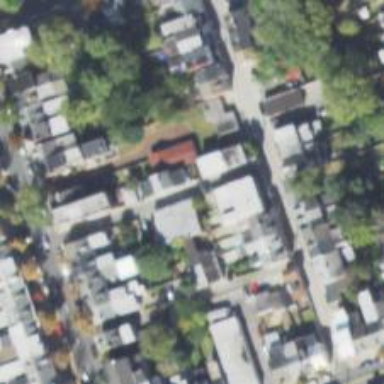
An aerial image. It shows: Alleyway designated as service road.